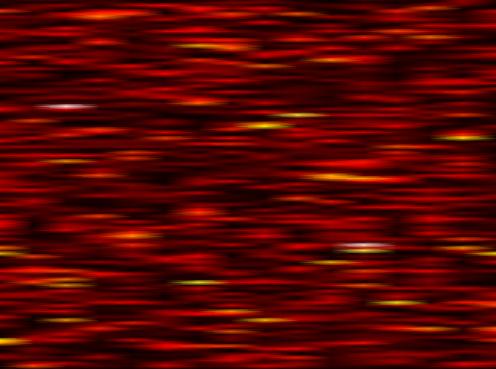
Label: OFDM